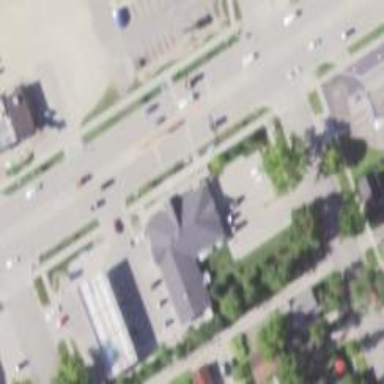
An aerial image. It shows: Convenience shop.